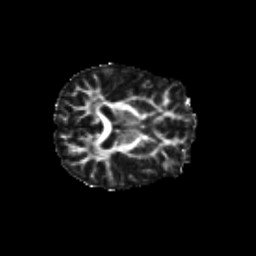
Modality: FA
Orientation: axial
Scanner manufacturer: siemens
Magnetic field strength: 3 T
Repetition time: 9.2 s
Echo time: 0.084 s